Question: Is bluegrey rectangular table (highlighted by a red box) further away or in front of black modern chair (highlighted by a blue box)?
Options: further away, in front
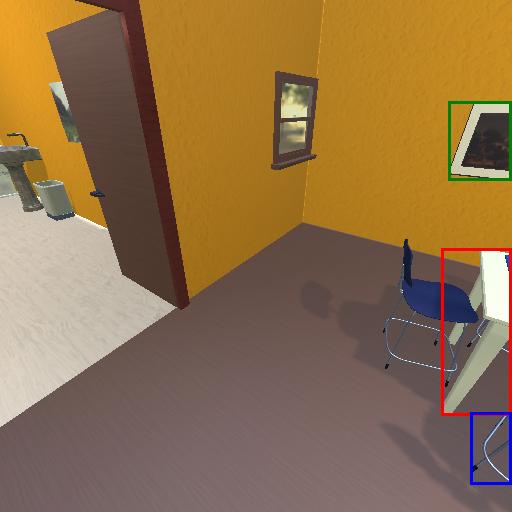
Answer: further away